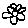
Label: flower